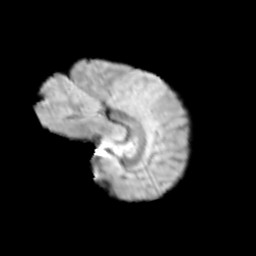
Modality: T2w
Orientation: sagittal
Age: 12
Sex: female
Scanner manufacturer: siemens
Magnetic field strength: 3 T
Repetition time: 3.8 s
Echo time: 0.07 s